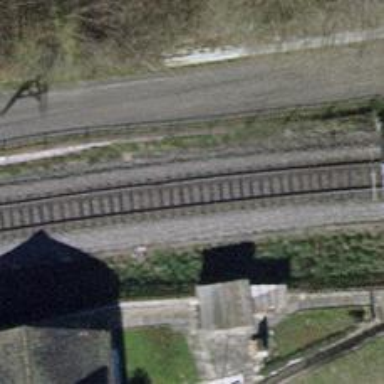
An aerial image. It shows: Single-track electrified railway with contact line.